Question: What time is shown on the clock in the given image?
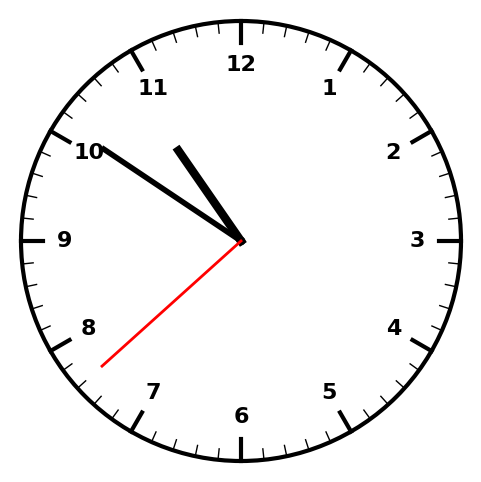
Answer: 10:50:38